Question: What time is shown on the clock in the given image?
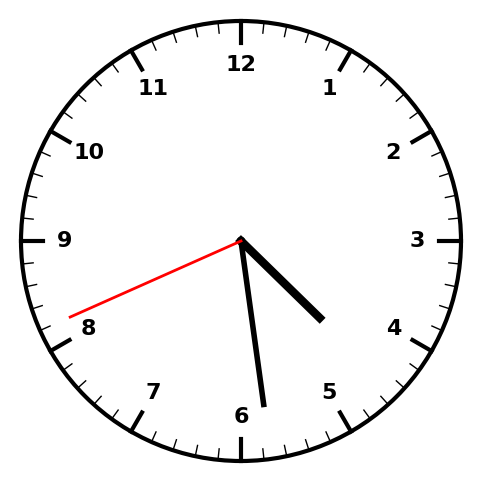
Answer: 04:28:41